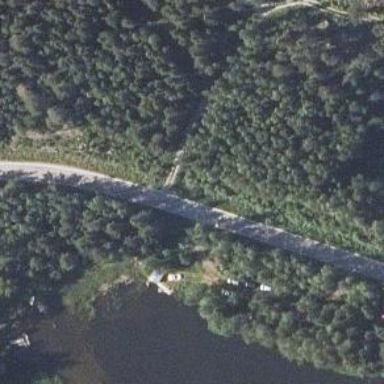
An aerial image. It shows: Tertiary road.